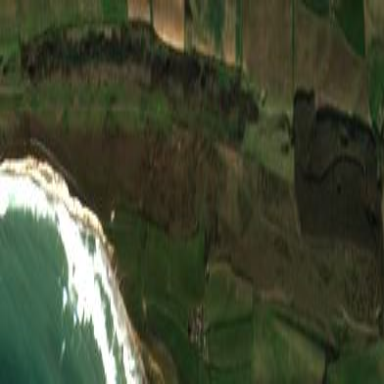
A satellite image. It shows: Chalk downland grassland.